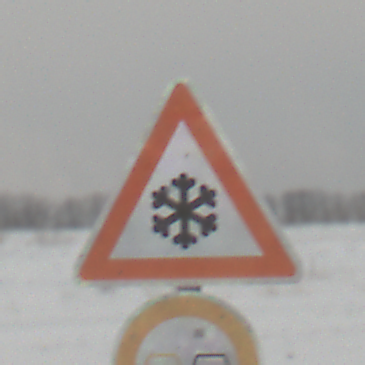
Verkehrszeichen: SchneeOderEisglaette
Zusatzzeichen unten: Ueberholverbot
Umgebung: Outdoor, Nature
Tageszeit: MorningAfternoon
Wetter: Overcast
Licht: Natural
Jahreszeit: Winter
Kontrast: LowContrast